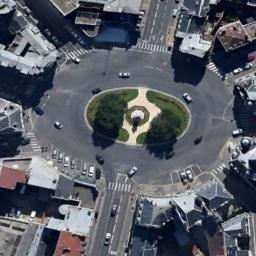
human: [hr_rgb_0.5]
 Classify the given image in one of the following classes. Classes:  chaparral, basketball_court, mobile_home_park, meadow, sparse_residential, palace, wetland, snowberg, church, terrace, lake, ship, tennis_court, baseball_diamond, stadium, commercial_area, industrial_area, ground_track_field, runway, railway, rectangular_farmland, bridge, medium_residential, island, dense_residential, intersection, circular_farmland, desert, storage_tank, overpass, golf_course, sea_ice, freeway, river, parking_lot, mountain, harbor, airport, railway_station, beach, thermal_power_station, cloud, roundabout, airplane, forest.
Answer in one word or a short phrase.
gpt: roundabout